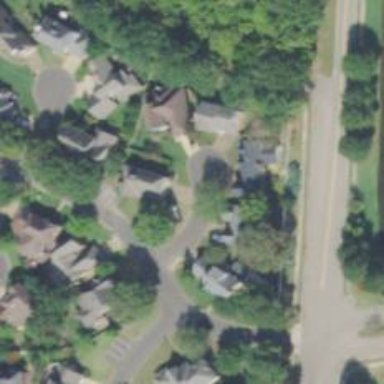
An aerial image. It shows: Driveway.